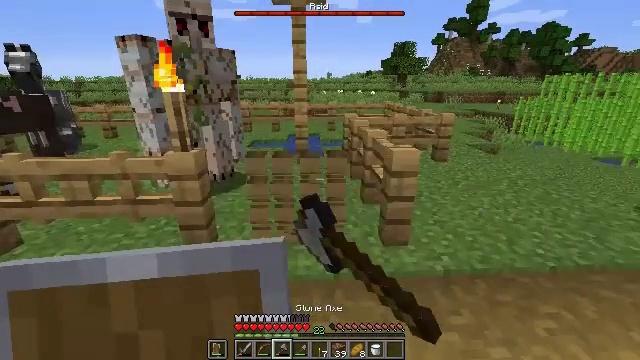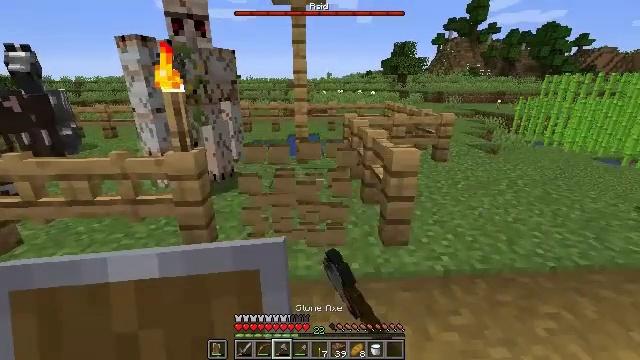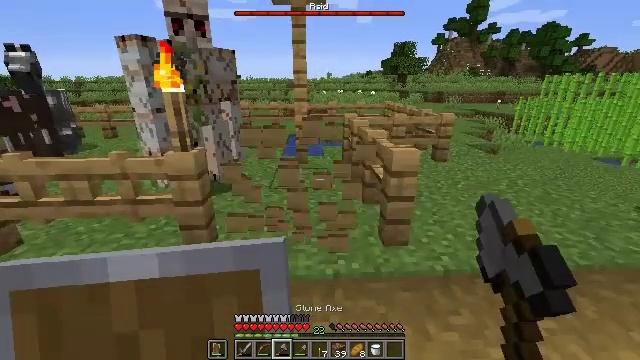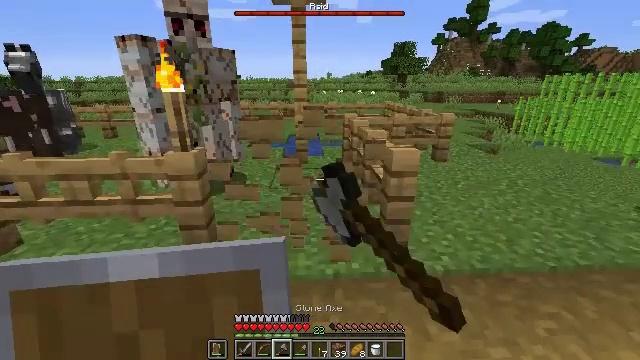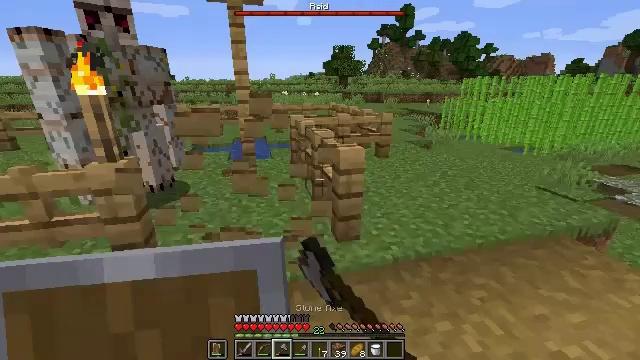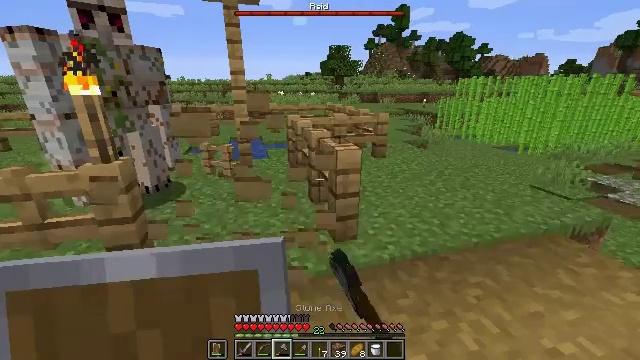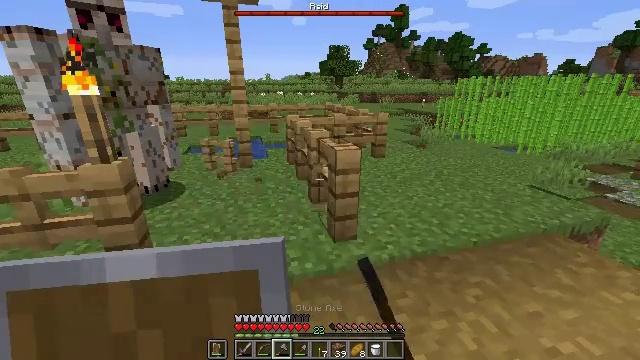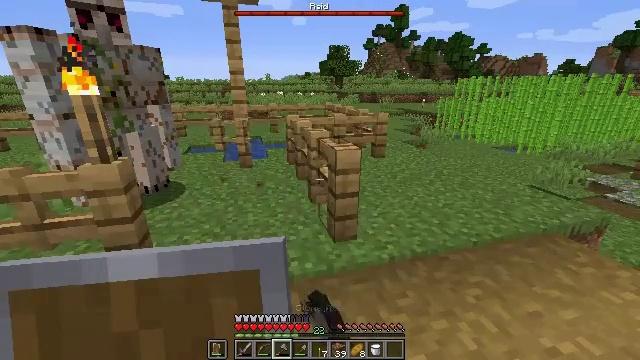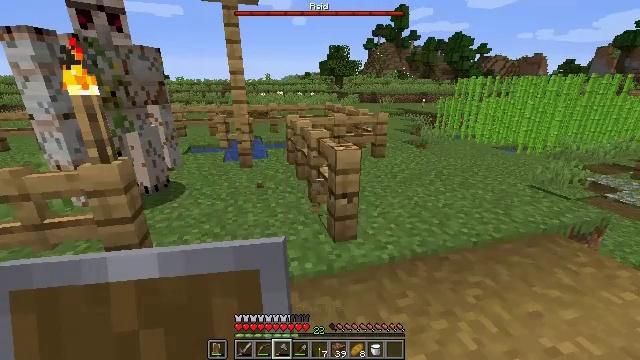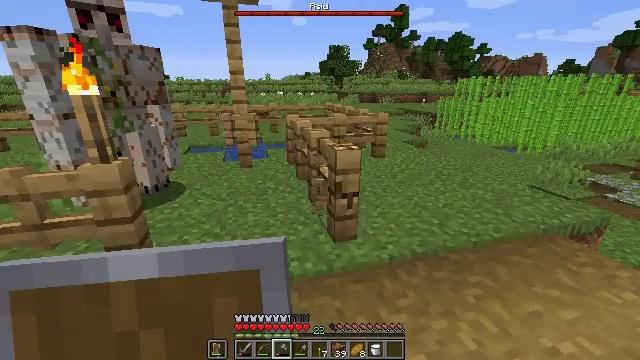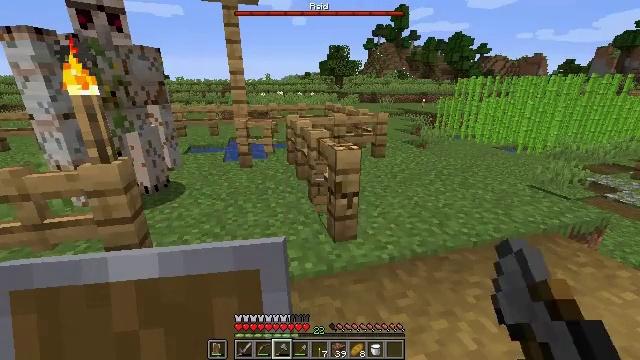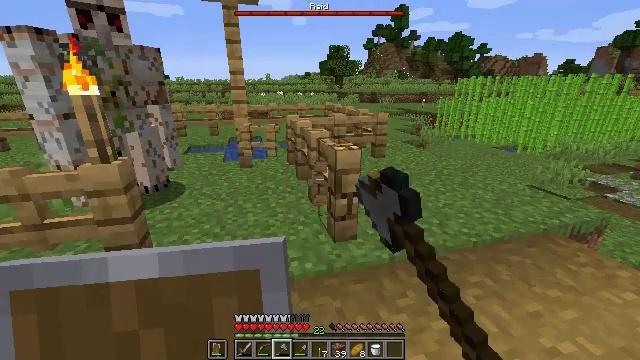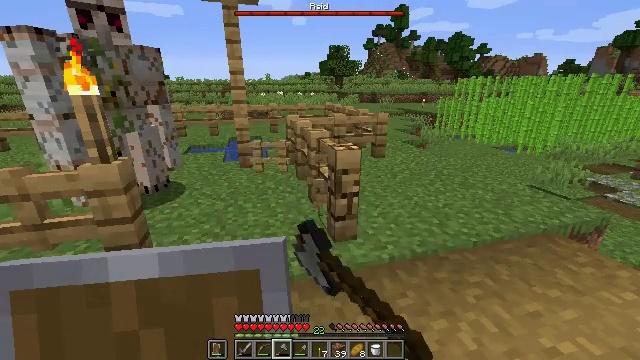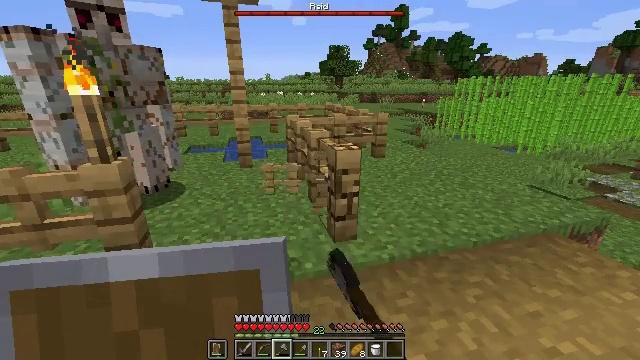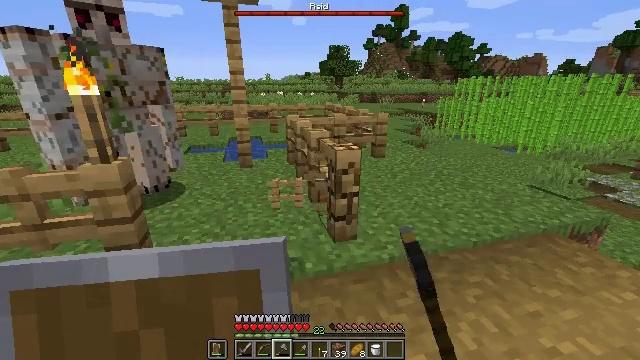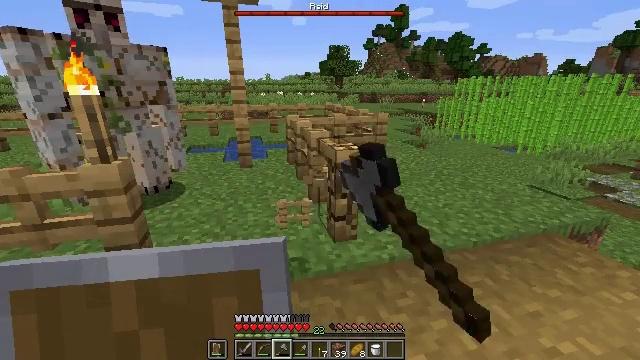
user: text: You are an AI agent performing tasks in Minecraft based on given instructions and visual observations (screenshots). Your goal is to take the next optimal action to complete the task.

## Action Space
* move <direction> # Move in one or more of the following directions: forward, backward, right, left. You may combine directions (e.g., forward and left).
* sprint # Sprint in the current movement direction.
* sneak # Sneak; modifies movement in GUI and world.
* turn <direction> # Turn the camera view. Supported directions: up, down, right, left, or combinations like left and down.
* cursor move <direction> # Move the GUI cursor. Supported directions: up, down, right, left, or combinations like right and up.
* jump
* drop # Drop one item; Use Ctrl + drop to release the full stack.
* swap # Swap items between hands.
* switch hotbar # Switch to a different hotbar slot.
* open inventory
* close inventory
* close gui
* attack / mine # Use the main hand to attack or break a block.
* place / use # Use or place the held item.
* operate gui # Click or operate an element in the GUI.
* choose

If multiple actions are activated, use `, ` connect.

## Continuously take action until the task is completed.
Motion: motion action
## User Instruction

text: Break down the oak fence.
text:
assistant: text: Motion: attack / mine
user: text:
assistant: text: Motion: attack / mine
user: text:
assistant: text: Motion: attack / mine
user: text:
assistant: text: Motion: turn right, attack / mine
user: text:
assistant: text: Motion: attack / mine
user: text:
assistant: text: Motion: attack / mine
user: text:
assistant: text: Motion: attack / mine
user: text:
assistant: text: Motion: attack / mine
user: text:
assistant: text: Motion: attack / mine
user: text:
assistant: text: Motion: attack / mine
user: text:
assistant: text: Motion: attack / mine
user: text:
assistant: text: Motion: attack / mine
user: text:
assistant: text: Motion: attack / mine
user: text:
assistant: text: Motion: attack / mine
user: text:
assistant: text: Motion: attack / mine
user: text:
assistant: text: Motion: attack / mine
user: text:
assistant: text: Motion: attack / mine
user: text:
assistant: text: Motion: attack / mine
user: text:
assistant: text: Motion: attack / mine
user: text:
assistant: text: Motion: attack / mine
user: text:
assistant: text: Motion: attack / mine
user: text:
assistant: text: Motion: attack / mine
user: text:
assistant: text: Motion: attack / mine
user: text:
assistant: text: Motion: attack / mine
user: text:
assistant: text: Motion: move forward, attack / mine
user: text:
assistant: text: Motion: attack / mine